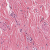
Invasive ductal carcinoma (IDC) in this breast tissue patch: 0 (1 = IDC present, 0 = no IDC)